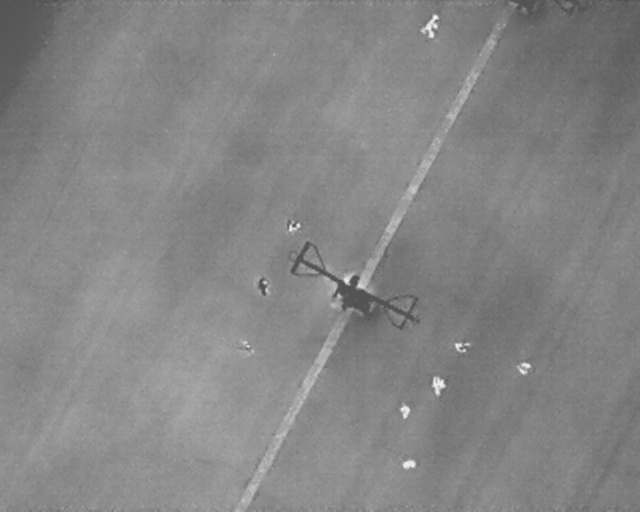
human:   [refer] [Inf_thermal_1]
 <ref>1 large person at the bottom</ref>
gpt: <box>[[66, 73, 70, 77, 2]]</box>

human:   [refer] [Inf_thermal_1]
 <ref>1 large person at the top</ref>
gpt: <box>[[64, 3, 69, 6, 2]]</box>

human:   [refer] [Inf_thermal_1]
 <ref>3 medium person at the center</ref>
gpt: <box>[[44, 42, 46, 45, 2], [39, 55, 43, 57, 170], [37, 66, 39, 69, 2]]</box>

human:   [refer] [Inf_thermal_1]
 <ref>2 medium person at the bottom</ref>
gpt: <box>[[61, 78, 64, 81, 2], [62, 89, 64, 92, 163]]</box>